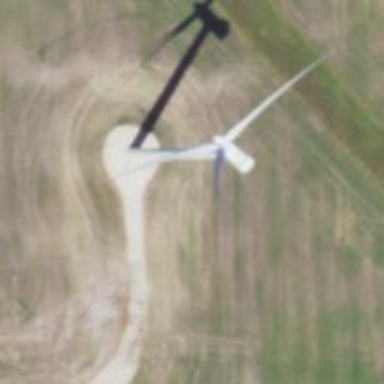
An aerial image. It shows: Wind turbine generator made by Vestas. The generator utilizes wind as its power source and belongs to the horizontal axis type.